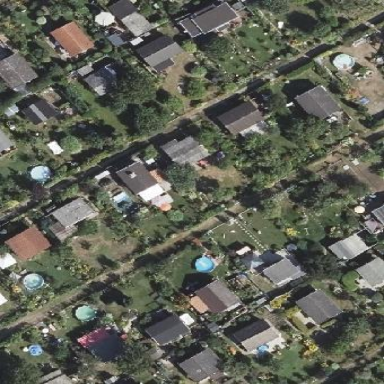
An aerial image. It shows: Plot within allotments.